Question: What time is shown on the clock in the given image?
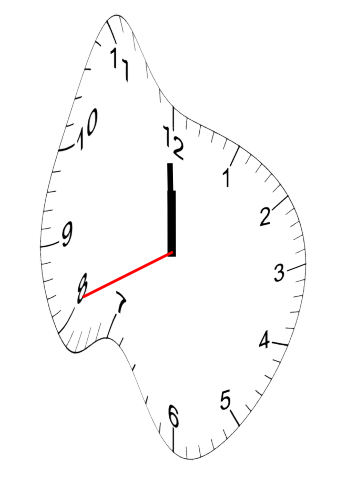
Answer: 11:59:41